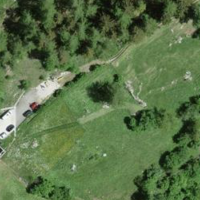
EUNIS habitat code: 23
Species observed at this site:
Larix decidua
Geranium sanguineum